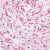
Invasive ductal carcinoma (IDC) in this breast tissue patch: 0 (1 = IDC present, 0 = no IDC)